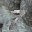
Label: 7